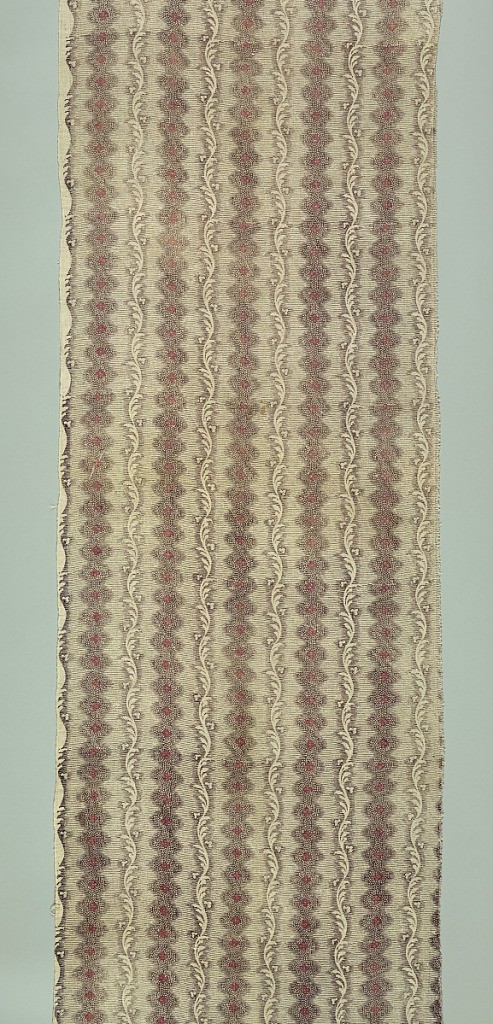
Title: Textile
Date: late 18th century
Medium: cotton Technique: block printed on plain weave
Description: Vertical stripes of flowers on a background of horizontal lines. In red and black (and remains of a very faded blue). Registration marks visible.